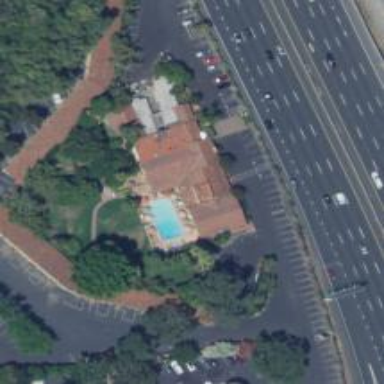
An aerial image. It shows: Hotel building.